Question: Count the number of objects in the diagram.
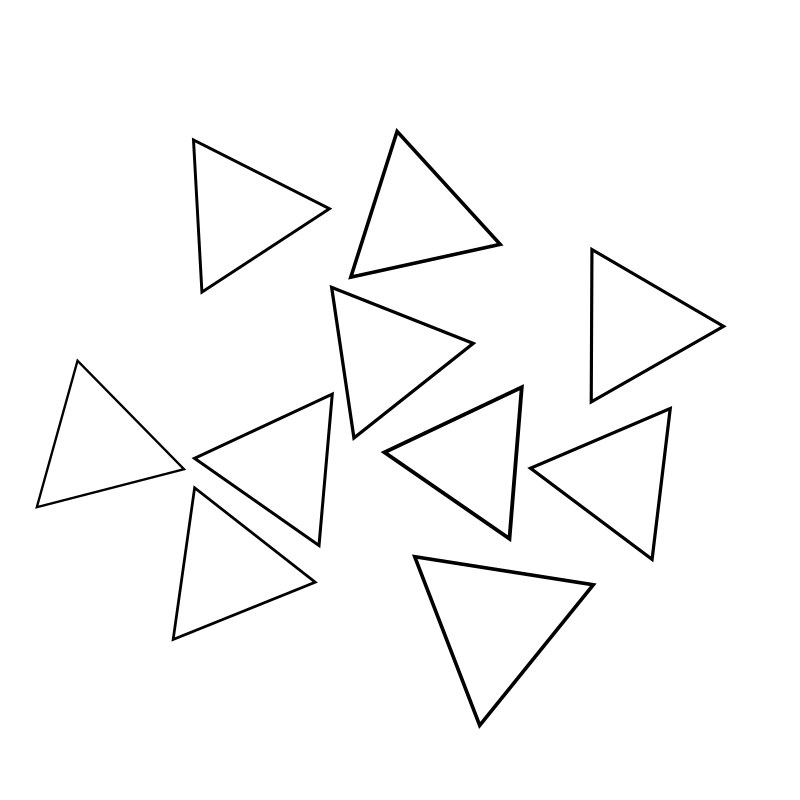
Answer: 10